Question: What I'd like to do is number the records the query returns, but reset the number to 1 on the change of a particular field. For instance, I would like the Row_Number count to reset back to 1 each time DCACCT changes but increment by 1 when there are multiple records for DCACCT.
The new column would ideally look like this (where the first number is the row_count and the second column is DCACCT):
1 - 11
1 - 13
1 - 14
1 - 18
1 - 24
2 - 24
1 - 27
1 - 28
1 - 29
2 - 29
1 - 33
1 - 39
2 - 39
3 - 39
4 - 39
1 - 40

I'm trying to use the Row_Number function, but I am receiving an error of
'Function not supported for this query' but I'm not sure what I am doing wrong here. Can I accomplish my goal using this function?
'''
SELECT
Row_Number() Over (Order By DCACCT ASC) as row_num,
COMM.DCACCT, COMM.DCATYP, COMM.DCCODE, COMM.DCDESC
FROM P50DATA.DCMTRNL5 COMM
JOIN P50DATA.PACNTSL1 PAT ON COMM.DCACCT=PAT.PACTNO
WHERE
PAT.PLAST NOT IN ('SRC','WELL','EMERGENCY','CONFIRM')
AND COMM.DCCODE IN ('PAT1','PAT2','PAT3','PAT4','PINS','PTRX','MRGF')
ORDER BY COMM.DCACCT;
'''
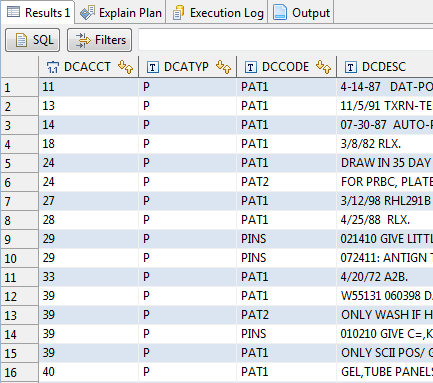
Answer: You are looking for the 'partition by' clause:
'''
select Row_Number() Over (partition By DCACCT order by DCACCT) as row_num,
'''
You might have a preference for the column used for ordering within each 'DCACCT' value -- such as a creation date or id -- but this just uses the field itself for an arbitrary ordering.